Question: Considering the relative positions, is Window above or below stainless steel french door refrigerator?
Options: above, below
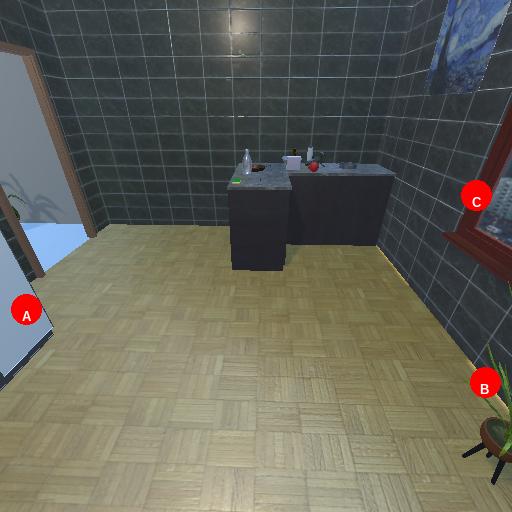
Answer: above